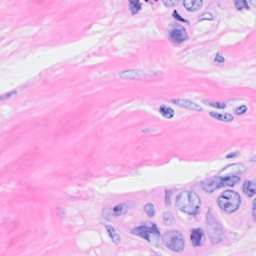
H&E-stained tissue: Breast